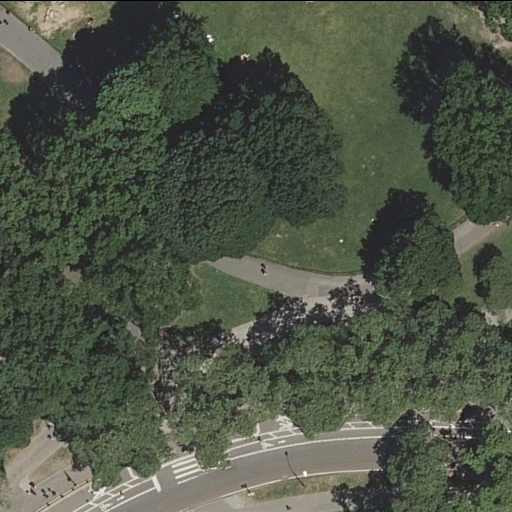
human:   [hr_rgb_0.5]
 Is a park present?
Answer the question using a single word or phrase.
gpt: yes

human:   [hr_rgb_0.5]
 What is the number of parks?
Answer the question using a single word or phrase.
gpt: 1

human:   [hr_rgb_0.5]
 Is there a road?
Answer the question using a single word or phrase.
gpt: yes

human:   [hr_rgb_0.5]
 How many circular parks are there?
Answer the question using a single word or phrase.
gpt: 0

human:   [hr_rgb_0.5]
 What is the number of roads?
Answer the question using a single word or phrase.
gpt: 13

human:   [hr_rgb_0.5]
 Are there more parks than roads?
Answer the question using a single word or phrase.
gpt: no

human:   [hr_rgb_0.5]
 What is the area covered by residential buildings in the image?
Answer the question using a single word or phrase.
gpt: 0m2

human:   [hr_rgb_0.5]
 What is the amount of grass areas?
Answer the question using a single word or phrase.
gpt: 1

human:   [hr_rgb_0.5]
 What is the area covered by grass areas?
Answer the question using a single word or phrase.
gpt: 0m2

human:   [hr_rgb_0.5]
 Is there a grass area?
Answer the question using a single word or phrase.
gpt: yes

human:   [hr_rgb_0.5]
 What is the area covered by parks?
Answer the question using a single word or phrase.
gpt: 10625m2

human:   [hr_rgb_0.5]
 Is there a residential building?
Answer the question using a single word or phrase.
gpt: no

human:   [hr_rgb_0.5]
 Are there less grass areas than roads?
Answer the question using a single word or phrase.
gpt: yes

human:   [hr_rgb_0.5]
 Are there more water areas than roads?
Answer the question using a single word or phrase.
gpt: no

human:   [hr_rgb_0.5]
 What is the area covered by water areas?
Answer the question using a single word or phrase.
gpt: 0m2

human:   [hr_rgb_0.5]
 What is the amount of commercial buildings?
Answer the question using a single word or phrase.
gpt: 0

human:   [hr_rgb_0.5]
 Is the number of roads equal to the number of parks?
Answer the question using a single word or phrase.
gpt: no

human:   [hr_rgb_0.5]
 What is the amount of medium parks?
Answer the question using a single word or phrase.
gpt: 0

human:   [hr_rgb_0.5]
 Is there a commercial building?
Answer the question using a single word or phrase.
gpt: no

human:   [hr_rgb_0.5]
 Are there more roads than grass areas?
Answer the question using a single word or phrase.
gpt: yes

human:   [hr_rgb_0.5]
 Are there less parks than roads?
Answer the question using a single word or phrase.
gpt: yes

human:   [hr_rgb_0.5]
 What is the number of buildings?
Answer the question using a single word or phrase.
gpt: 0

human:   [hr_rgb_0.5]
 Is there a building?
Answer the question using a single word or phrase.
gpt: no

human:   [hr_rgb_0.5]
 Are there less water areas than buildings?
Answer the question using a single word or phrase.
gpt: no

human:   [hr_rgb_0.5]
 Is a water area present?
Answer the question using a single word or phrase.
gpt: no

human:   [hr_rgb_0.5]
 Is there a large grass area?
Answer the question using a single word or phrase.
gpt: no

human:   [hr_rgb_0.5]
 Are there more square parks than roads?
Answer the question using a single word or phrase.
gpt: no

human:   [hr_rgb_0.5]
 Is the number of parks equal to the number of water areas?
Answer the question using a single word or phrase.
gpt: no

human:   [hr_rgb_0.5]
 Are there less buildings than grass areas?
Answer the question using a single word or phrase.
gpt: yes

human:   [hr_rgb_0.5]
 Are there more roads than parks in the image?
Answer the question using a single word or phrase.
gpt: yes

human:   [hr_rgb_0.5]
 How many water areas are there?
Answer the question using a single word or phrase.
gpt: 0

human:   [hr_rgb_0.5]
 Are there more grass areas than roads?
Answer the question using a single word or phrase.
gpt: no

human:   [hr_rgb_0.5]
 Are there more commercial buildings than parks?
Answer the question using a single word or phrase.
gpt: no

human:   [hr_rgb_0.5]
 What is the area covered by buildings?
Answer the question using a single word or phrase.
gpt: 0m2

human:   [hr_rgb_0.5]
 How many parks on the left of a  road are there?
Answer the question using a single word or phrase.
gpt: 1

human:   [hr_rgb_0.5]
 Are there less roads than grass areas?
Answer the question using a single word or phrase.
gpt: no

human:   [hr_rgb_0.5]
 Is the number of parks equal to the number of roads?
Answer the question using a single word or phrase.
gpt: no

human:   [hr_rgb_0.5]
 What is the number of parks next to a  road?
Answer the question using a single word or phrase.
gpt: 1

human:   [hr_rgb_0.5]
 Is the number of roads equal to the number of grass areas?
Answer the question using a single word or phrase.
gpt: no

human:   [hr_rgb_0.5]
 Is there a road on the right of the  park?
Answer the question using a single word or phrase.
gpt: yes

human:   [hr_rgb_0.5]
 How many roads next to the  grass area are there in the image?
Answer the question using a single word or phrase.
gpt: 13

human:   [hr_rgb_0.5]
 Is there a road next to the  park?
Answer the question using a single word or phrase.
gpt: yes

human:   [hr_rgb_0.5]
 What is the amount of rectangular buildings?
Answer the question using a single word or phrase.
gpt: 0

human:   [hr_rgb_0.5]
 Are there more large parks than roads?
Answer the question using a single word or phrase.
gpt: no

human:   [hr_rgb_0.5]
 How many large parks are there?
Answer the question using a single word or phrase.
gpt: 1

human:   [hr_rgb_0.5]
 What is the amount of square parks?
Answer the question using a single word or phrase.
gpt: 0

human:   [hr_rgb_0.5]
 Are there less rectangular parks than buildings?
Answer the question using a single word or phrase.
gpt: no

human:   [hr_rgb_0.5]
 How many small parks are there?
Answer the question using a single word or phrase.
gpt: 0

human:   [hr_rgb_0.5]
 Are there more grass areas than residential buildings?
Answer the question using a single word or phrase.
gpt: yes

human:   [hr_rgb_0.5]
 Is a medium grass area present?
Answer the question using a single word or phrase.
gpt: no

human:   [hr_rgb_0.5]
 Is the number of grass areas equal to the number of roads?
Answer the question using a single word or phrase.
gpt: no

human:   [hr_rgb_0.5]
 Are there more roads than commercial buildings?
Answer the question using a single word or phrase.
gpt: yes

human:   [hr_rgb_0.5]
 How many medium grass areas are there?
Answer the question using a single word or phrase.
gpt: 0

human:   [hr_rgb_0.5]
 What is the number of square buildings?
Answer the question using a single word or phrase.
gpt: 0

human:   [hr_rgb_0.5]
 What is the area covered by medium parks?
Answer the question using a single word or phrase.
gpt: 0m2

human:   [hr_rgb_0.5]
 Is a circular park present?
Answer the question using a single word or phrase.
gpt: no

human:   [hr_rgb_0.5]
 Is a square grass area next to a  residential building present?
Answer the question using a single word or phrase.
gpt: no

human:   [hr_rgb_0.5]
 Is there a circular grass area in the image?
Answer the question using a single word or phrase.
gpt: no

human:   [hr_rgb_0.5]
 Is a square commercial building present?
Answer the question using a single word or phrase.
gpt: no

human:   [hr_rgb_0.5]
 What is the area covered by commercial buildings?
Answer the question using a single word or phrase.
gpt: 0m2

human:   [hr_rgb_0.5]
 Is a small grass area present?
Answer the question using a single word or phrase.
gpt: yes

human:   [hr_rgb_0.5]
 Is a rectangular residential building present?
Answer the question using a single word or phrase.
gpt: no

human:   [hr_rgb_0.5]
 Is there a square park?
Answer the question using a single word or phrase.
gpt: no

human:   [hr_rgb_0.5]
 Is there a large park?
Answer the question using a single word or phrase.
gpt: yes